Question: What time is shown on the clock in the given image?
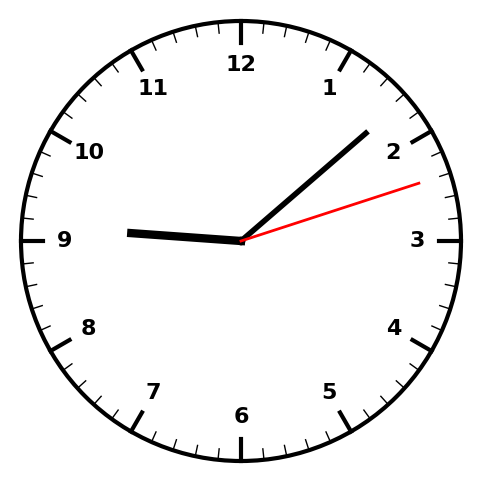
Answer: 09:08:12